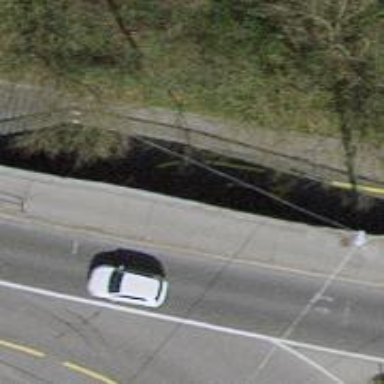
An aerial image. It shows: Pedestrian tunnel with asphalt surface.